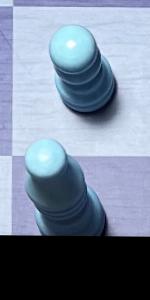
Label: Bishop_White